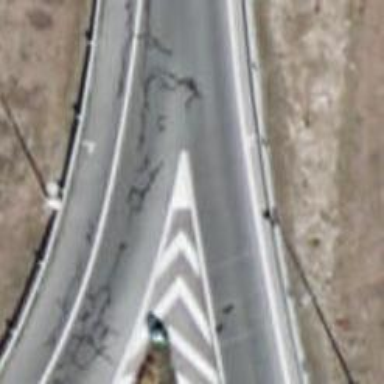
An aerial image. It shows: Motorway link.